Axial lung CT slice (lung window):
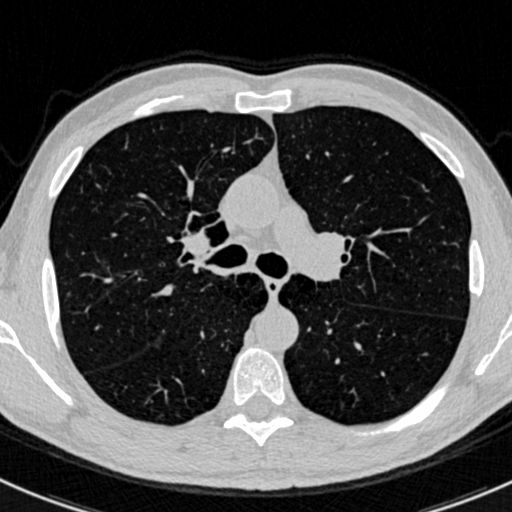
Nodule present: no